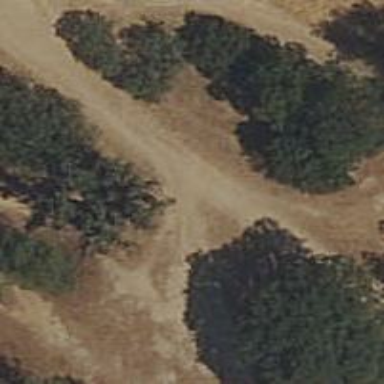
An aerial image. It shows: Compacted path road.